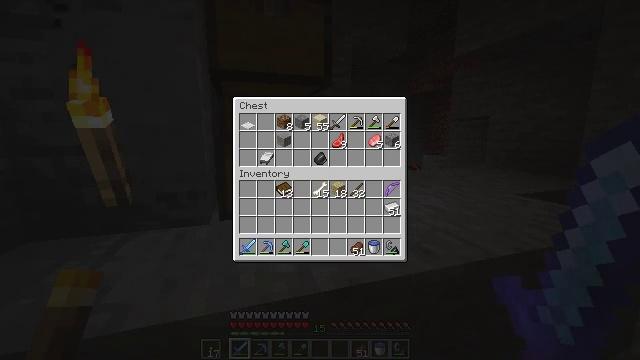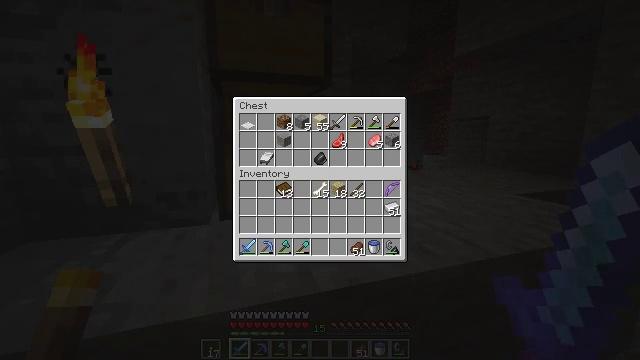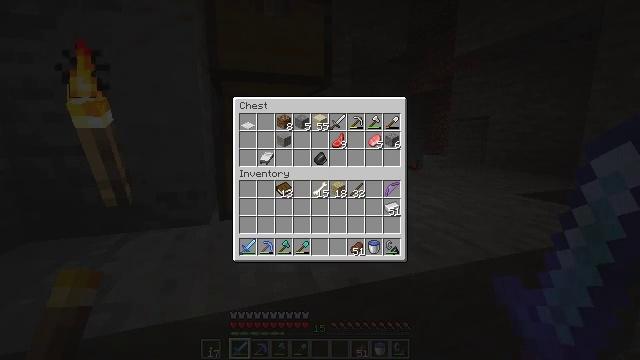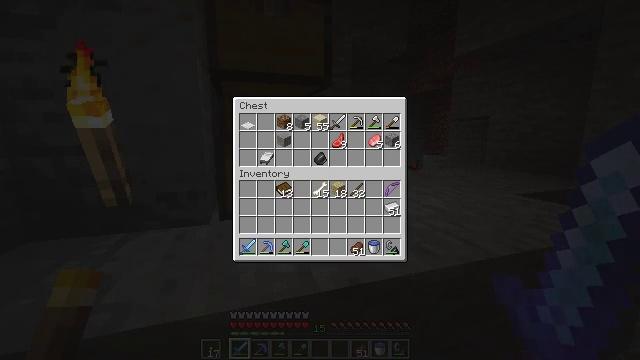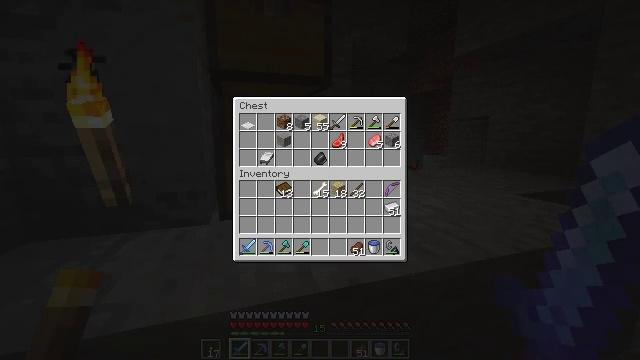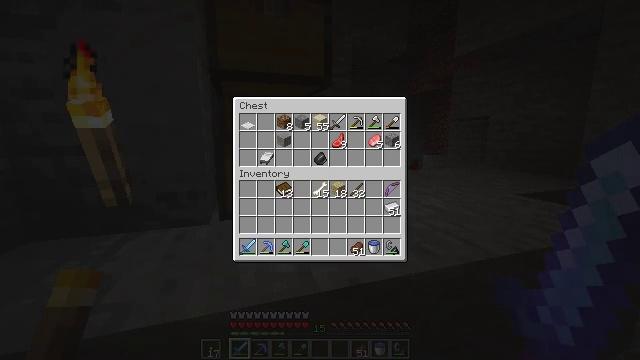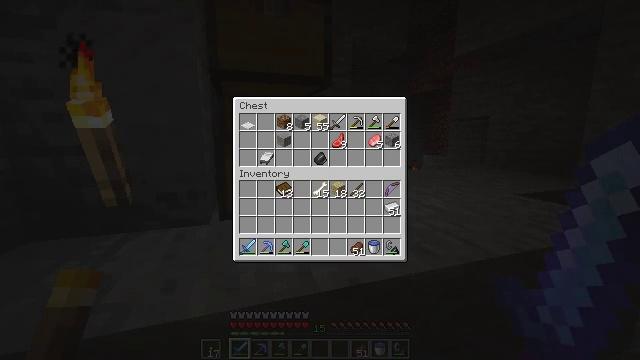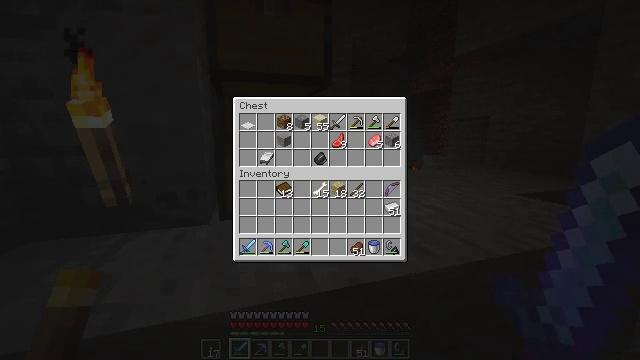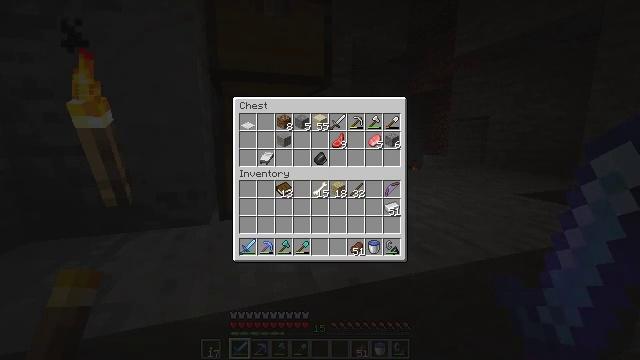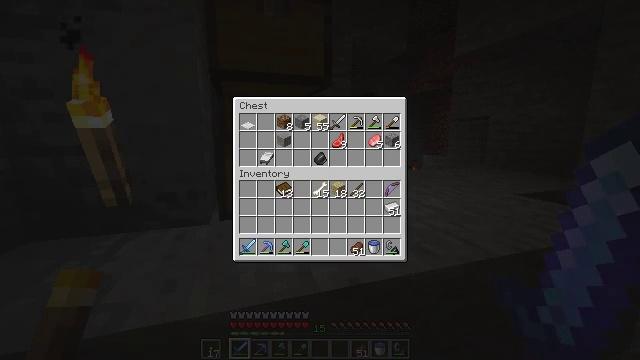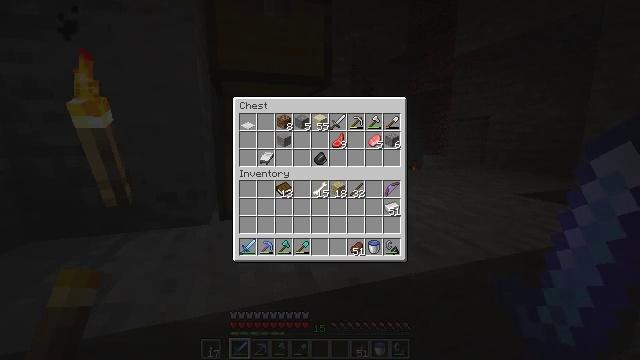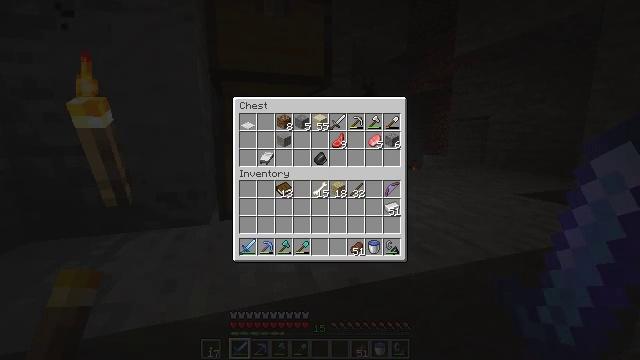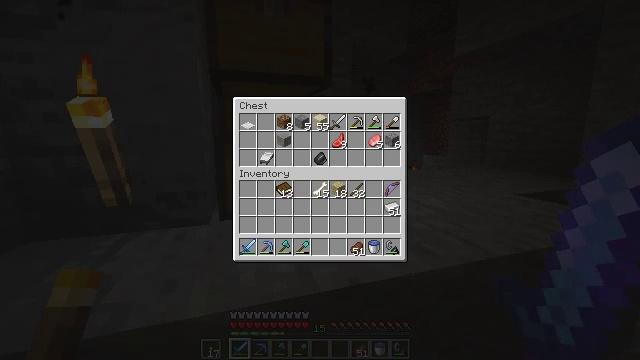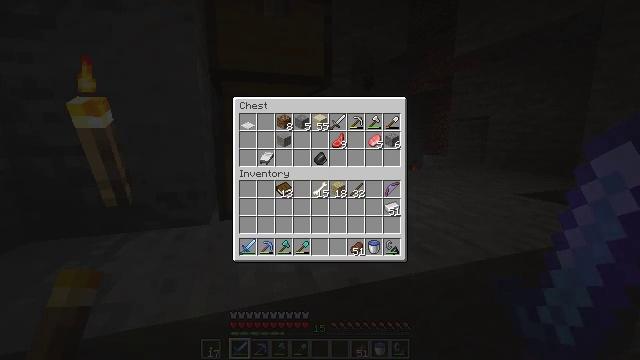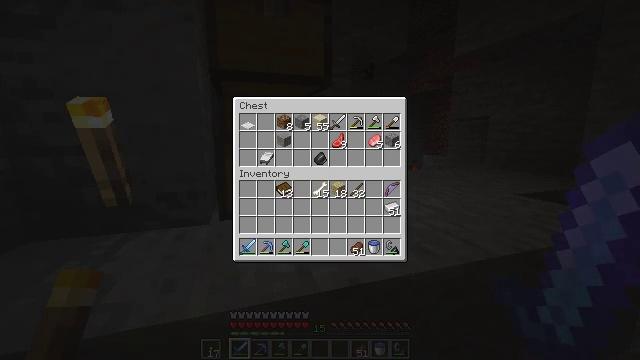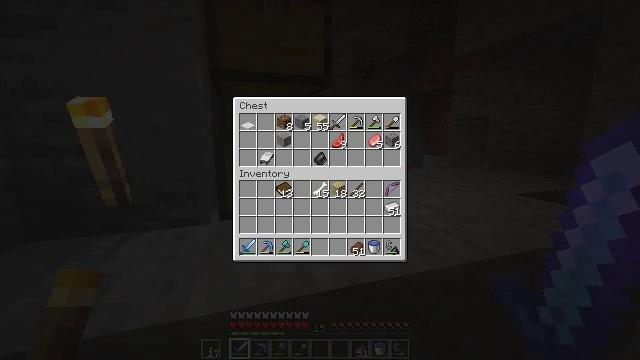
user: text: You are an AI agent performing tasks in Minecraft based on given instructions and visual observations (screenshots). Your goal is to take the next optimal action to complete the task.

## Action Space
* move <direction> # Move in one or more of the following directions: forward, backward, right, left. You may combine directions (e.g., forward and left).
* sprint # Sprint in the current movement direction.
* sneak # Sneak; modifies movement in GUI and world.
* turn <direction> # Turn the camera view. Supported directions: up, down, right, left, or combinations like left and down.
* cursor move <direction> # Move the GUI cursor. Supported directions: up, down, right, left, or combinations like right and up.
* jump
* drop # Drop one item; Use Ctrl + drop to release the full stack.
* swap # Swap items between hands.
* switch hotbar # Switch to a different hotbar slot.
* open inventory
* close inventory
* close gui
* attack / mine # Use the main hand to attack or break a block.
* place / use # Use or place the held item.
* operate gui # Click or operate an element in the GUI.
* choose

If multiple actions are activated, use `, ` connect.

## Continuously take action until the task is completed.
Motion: motion action
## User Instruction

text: Open the crafting table and craft a birch trapdoor with birch planks.
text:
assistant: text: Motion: no_op
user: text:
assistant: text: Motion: no_op
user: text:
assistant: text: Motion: no_op
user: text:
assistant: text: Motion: no_op
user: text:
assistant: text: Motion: no_op
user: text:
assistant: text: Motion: use / place
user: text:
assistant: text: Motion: use / place
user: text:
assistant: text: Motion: use / place
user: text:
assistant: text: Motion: use / place
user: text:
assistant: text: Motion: no_op
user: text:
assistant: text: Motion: no_op
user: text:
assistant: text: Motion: no_op
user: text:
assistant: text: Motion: no_op
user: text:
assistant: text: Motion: no_op
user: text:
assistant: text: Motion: no_op
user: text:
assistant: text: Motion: no_op
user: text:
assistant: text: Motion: no_op
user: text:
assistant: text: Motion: no_op
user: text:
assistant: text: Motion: no_op
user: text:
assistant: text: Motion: no_op
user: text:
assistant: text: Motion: no_op
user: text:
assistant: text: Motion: no_op
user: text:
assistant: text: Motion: no_op
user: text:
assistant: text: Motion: no_op
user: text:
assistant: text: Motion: turn left and up
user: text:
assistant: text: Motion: turn left and up
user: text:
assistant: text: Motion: turn left and up
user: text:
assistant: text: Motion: turn right
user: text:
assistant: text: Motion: turn right
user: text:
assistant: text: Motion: turn right and down